Field crop: maize
Growth stage: 2
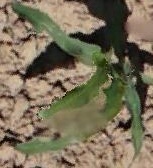
Species: maize